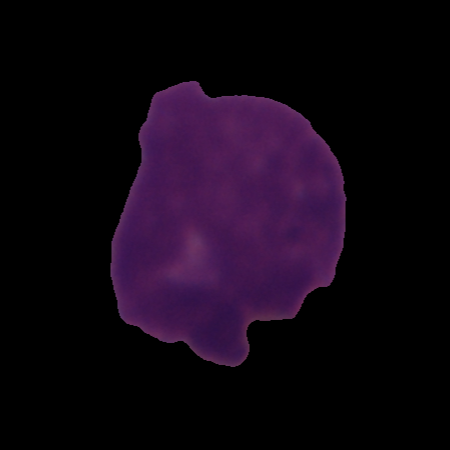
Label: cancer